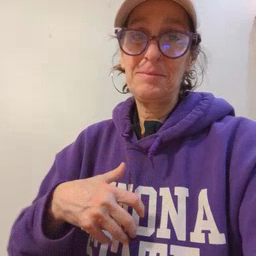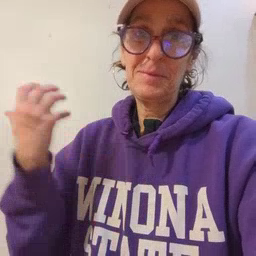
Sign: mad